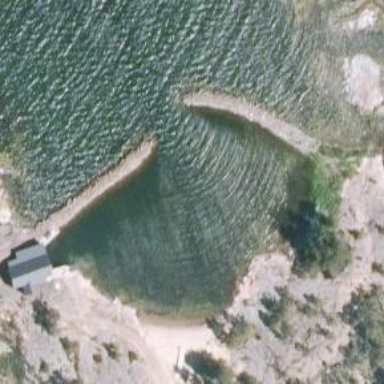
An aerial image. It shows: Breakwater structure.